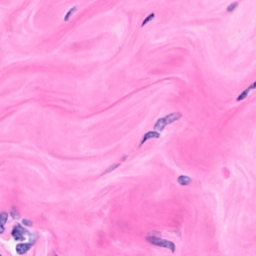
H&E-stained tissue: Breast